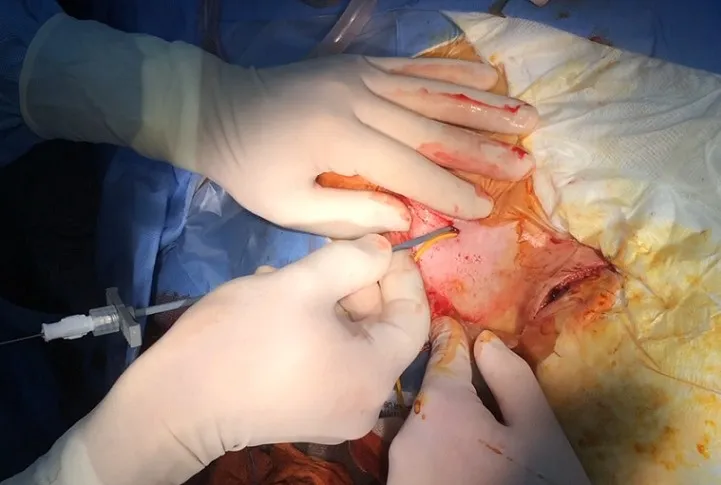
Insertion of the peel-away sheath through the guide-wire.
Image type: medical_photograph (other_medical_photograph)